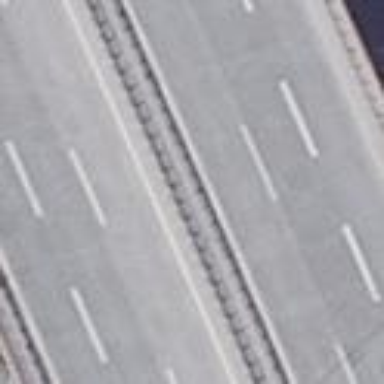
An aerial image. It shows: Central reservation area on the road.